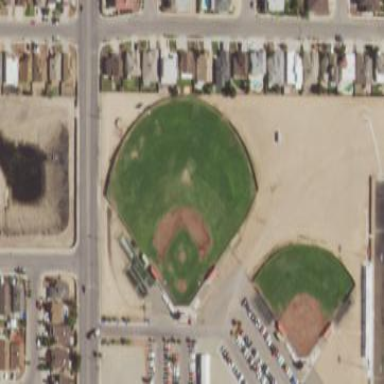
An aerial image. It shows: Baseball pitch for leisure land.